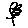
Label: flower